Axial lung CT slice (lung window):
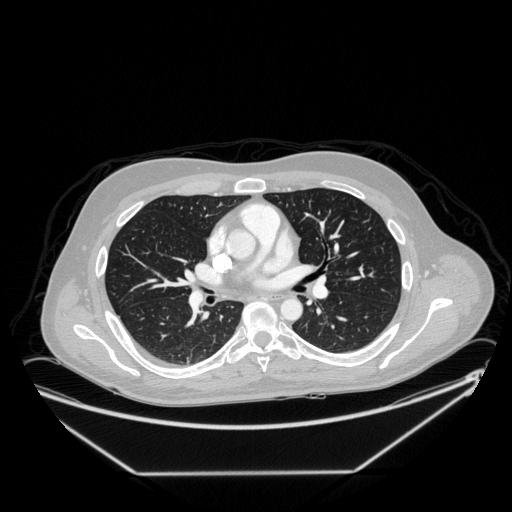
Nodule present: no